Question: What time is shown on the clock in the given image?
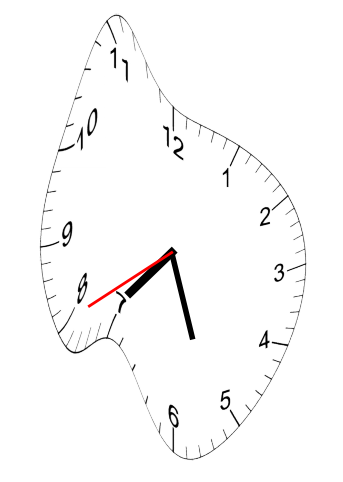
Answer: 07:26:40